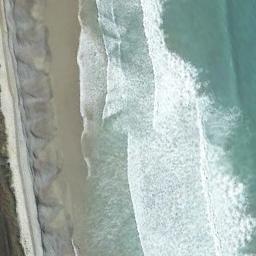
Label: beach